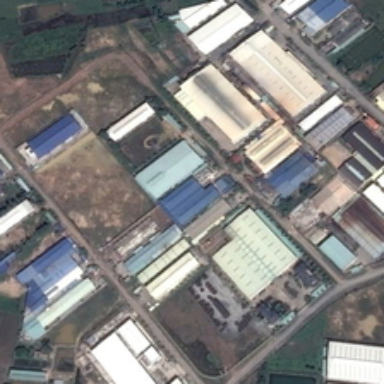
Many rectangle buildings are in an industrial area surrounded by green plants .